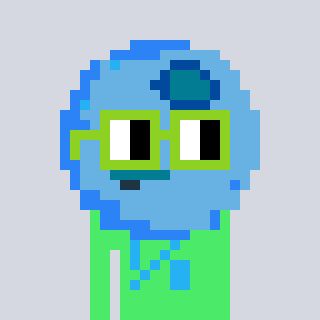
a pixel art character with square light green glasses, a blueberry-shaped head and a teal-colored body on a cool background